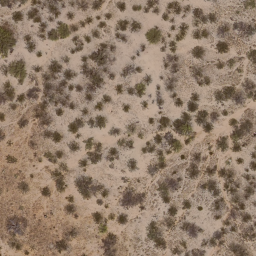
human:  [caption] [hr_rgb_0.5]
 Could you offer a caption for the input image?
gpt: This is a chaparral .

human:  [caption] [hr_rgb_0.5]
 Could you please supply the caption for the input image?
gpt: There are some grey plants scattered on the ground .

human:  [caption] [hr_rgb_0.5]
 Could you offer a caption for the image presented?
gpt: Lots of plants scattered on the ground. .

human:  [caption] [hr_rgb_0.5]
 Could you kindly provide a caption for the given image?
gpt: Lots of plants scattered in the loess ground. .

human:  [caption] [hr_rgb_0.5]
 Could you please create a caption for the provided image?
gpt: Some grey plants are scattered in the loess ground .